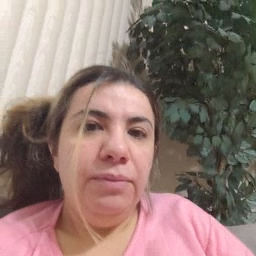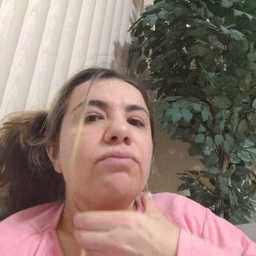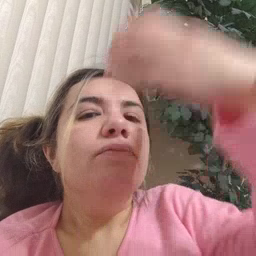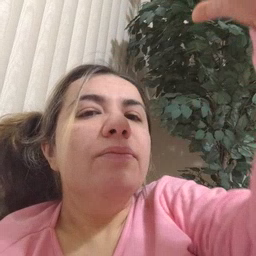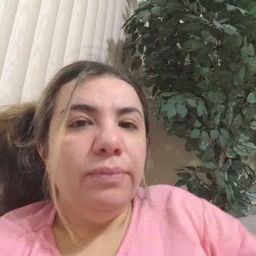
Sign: giraffe